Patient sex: M
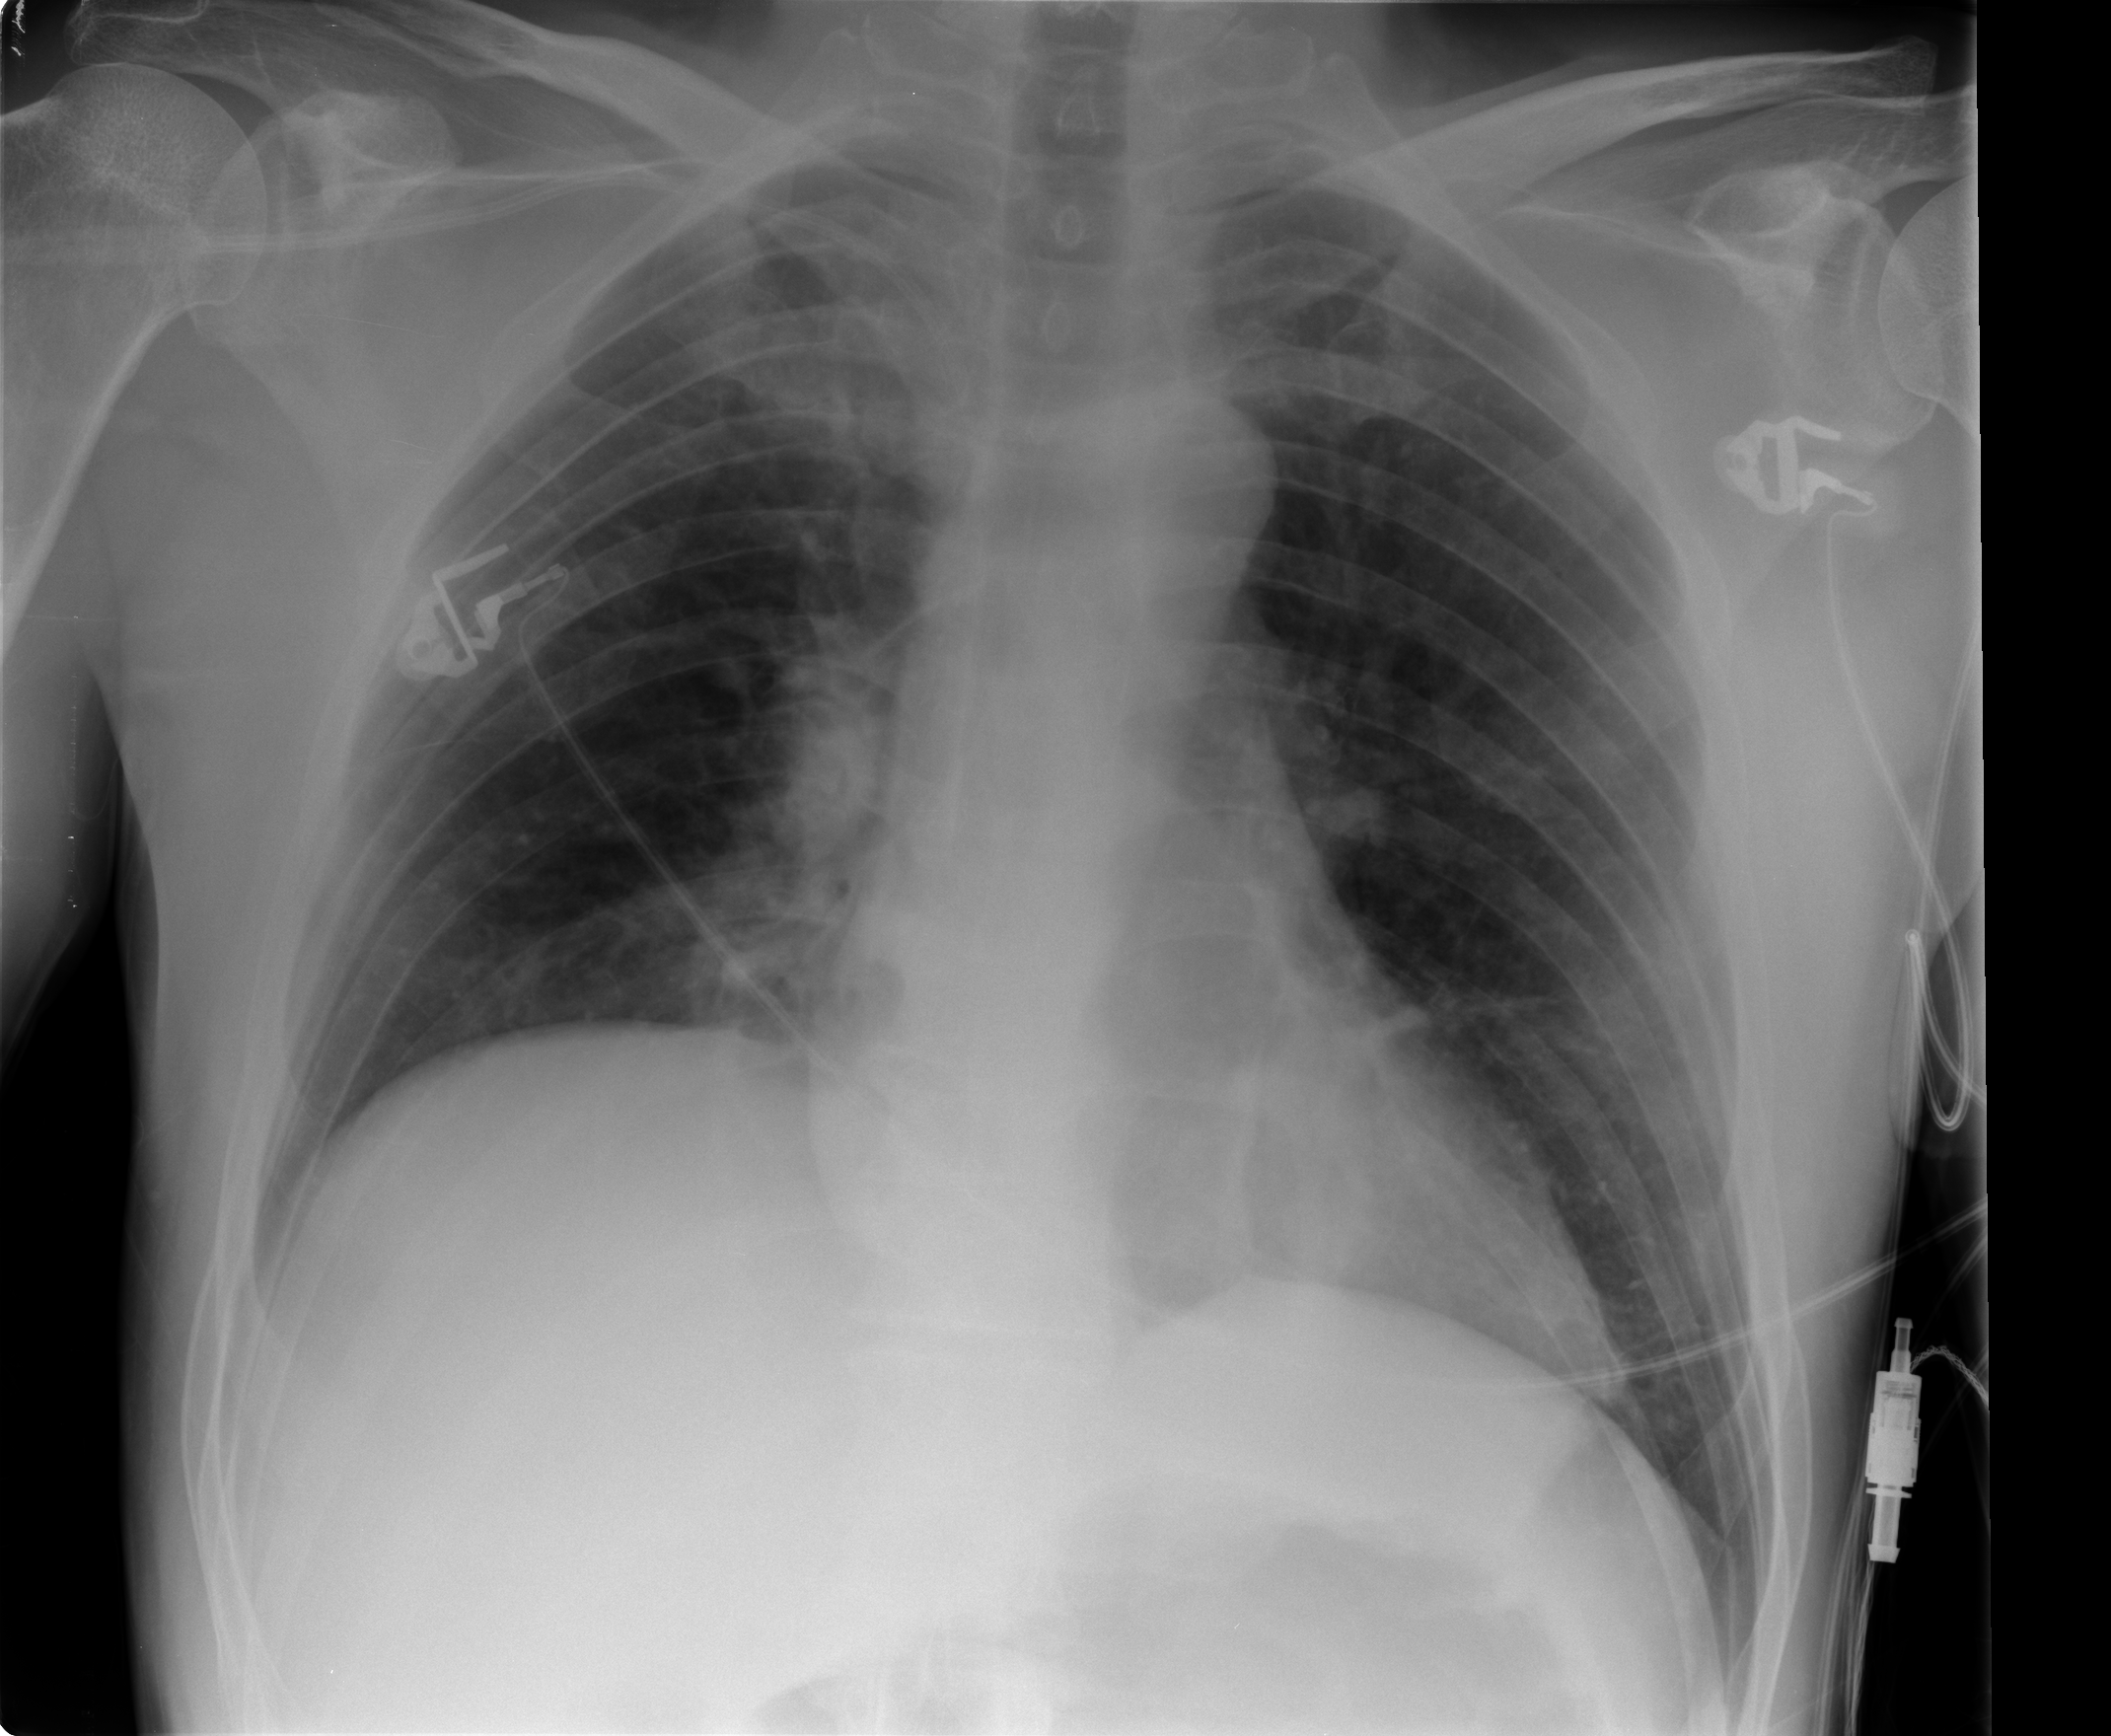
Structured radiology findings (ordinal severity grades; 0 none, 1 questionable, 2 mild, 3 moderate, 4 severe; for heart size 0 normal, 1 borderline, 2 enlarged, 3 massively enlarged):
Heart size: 0
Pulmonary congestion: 1
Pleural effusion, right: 0
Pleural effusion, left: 0
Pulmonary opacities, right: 0
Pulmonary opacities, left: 0
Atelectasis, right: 2
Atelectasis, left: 2